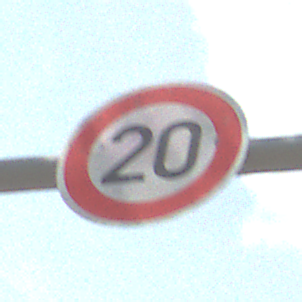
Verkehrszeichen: Geschwindigkeit20
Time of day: Midday
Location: Outdoor (Suburban)
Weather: PartlyCloudy
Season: Summer
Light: Natural